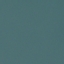
Label: SeaLake